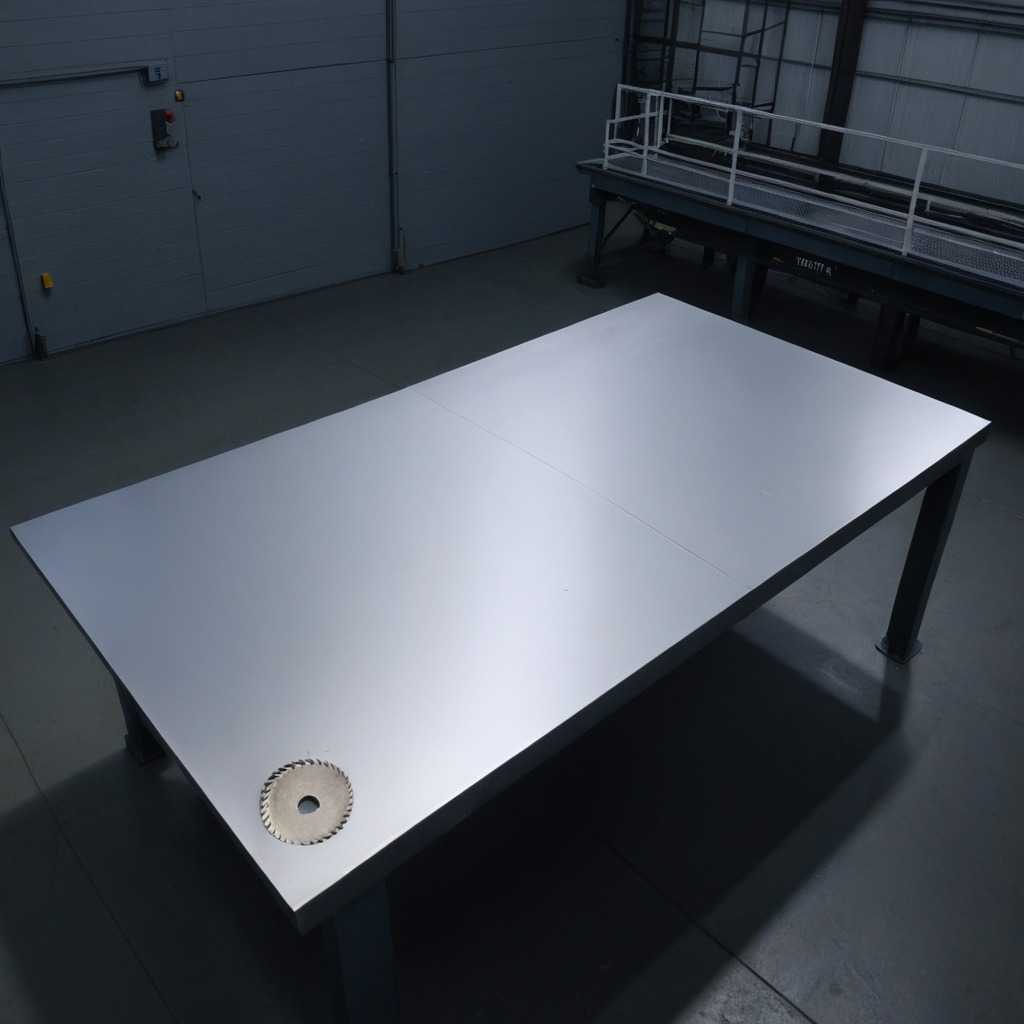
A steel gear with teeth is lying on the tabletop.